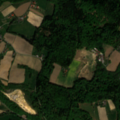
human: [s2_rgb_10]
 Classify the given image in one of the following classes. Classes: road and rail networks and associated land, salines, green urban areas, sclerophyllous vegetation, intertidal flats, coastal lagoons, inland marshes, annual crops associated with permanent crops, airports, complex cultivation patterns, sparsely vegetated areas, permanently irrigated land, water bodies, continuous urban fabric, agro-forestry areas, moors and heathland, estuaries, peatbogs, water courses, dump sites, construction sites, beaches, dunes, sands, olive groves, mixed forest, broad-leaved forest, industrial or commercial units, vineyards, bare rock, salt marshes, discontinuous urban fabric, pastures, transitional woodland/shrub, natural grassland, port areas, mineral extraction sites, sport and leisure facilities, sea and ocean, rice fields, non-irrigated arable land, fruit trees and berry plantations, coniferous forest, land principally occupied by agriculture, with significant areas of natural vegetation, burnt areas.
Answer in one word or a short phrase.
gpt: non-irrigated arable land, land principally occupied by agriculture, with significant areas of natural vegetation, mixed forest